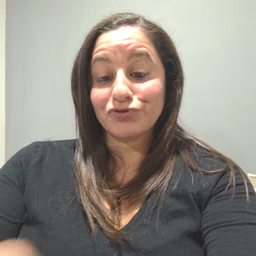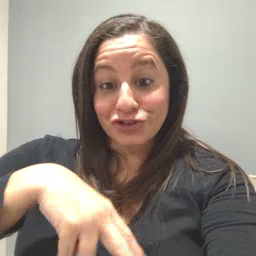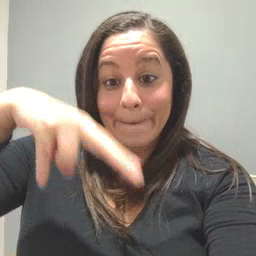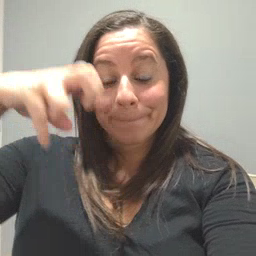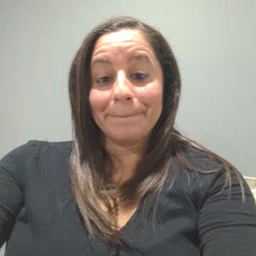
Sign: jump